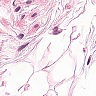
Metastatic tissue present: no